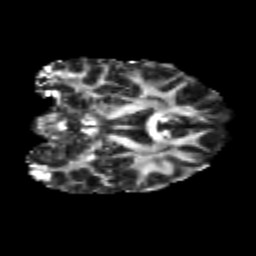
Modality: FA
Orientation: coronal
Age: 24
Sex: male
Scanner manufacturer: siemens
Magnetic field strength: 3 T
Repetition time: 3.5 s
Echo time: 0.104 s